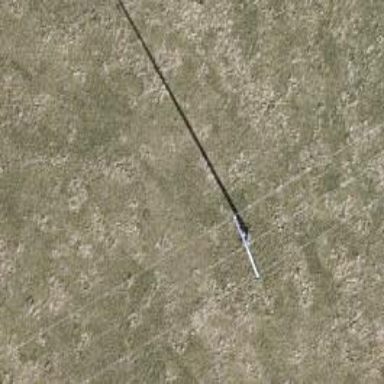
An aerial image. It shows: Minor power line with 3 cables.